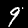
Digit: 9